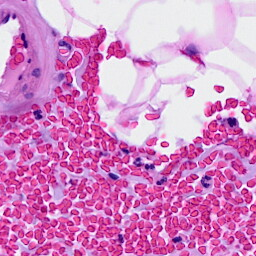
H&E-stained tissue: Breast